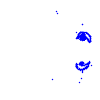
Particle: electron